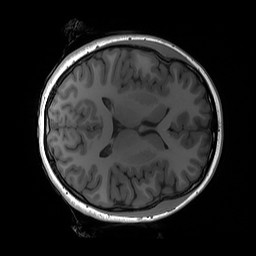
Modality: T1w
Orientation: axial
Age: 18
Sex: female